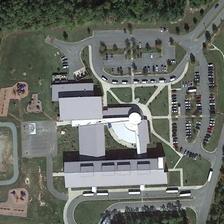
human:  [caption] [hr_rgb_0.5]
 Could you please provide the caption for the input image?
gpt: the houses are colorful, the ground is grey and many colorful cars .

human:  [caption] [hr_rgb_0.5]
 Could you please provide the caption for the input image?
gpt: a parking lot with many cars are near a building and many green trees .

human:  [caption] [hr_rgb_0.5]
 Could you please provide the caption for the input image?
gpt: a parking lot with many cars are near a building and many green trees .

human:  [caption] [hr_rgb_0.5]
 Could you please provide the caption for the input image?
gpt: is is a satellite imagery .

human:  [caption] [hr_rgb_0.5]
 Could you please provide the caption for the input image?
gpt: is is a satellite imagery .